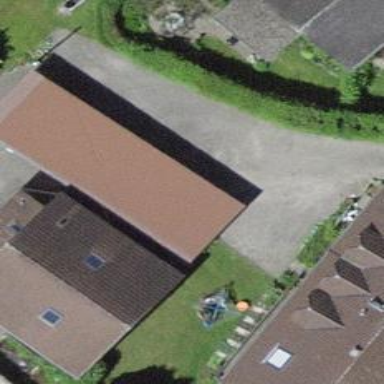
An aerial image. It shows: View of roof of building.